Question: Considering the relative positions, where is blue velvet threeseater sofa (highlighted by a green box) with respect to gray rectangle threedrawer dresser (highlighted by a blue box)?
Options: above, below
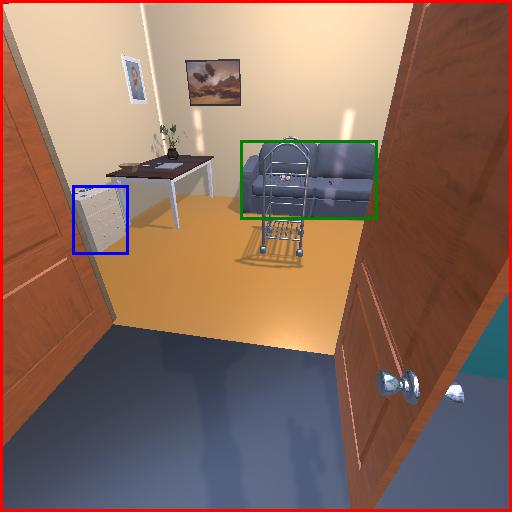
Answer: above